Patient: sex F, age 31
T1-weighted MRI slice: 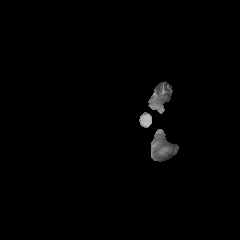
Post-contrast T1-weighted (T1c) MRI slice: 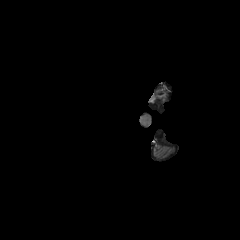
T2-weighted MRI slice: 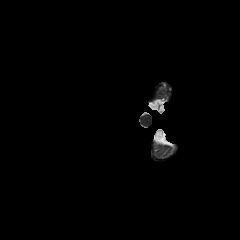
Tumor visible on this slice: no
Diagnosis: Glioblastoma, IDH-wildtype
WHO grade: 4